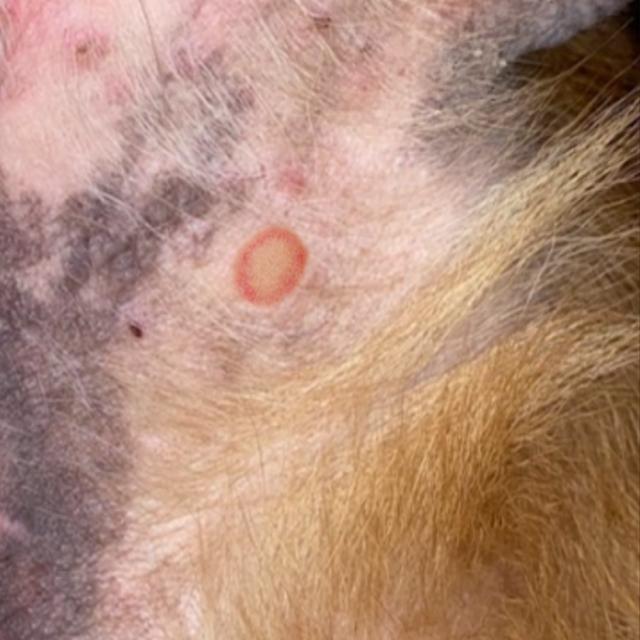
Canine ringworm (Dermatophytosis) — fungal infection caused by Microsporum or Trichophyton. Presents with circular alopecia, scaling, crusting, and broken hairs.